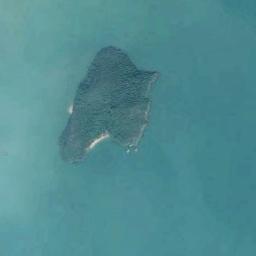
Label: island